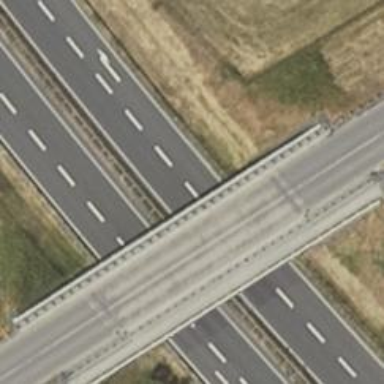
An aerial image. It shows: Asphalt motorway categorized as trunk road.